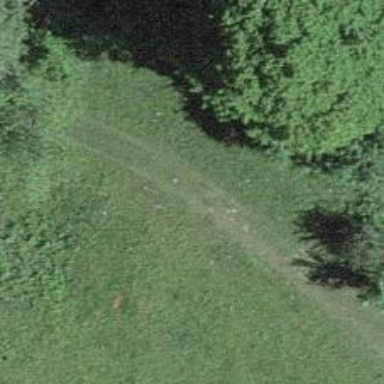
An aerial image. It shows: Track with very rough surface.